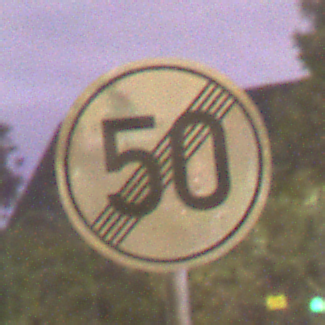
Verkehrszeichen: EndeGeschwindigkeit50
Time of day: Night
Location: Outdoor (Suburban)
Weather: PartlyCloudy
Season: NotSpecified
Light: Artificial